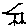
Label: bird